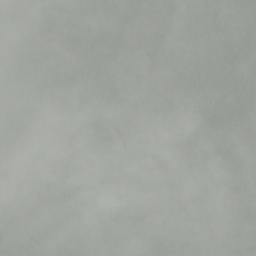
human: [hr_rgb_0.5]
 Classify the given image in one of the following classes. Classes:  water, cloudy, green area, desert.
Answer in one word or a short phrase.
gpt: cloudy